Field crop: maize
Growth stage: 2
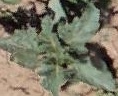
Species: datura